The trace is the raw vibration amplitude of a rotating bearing as a function of time. Diagnose the bearing from this image, choosing from: normal, inner_race, outer_race, ball.
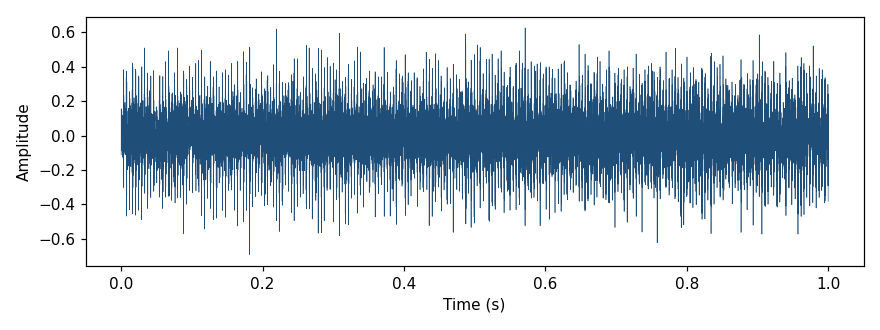
Answer: outer_race